Question: I want to scale this file

to create rectangles with diffrent sizes without cutting it to 4 or 9 peace. I know that in iOS it is possible, but it is in andengine? How I can tell to andengine "scale only green part"?
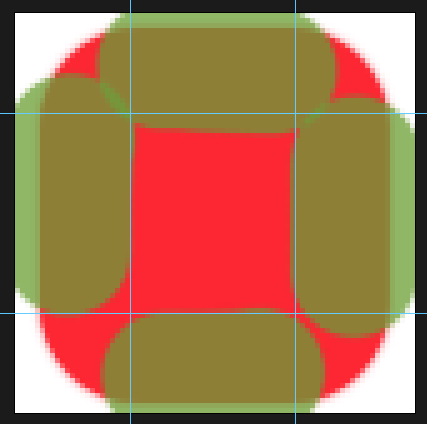
Answer: Android (and AndEngine) use 9-patch images to do this type of scaling. <URL>